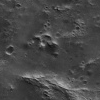
Atmospheric dust classification: not_dusty